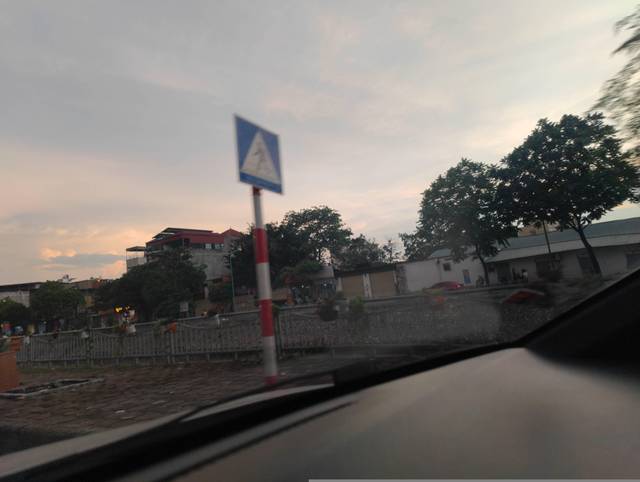
Region: Vietnam
Coordinates: 20.997, 105.837